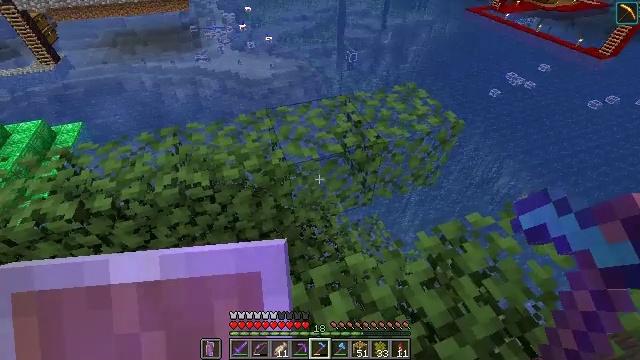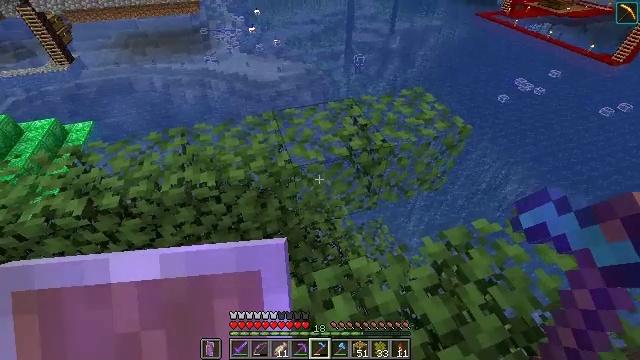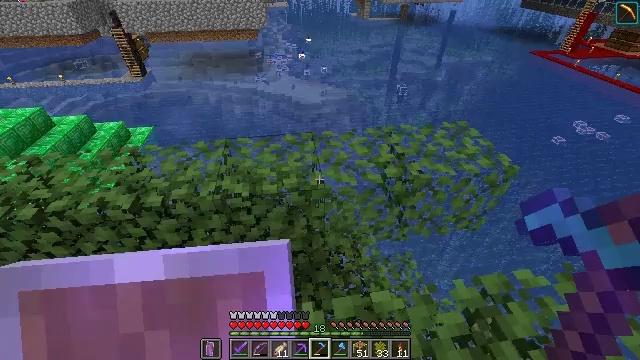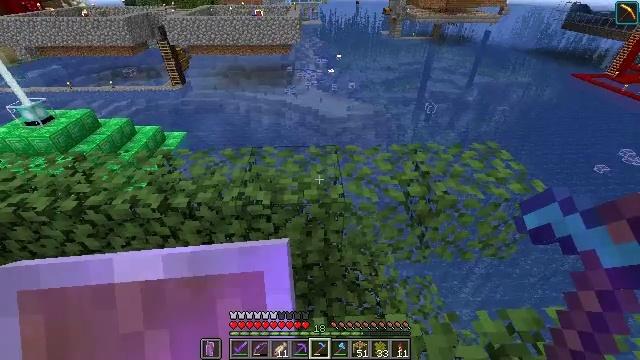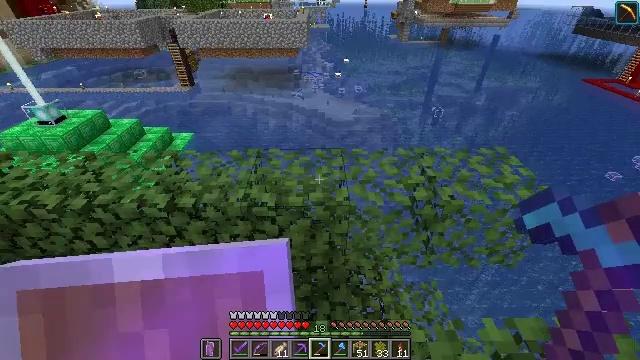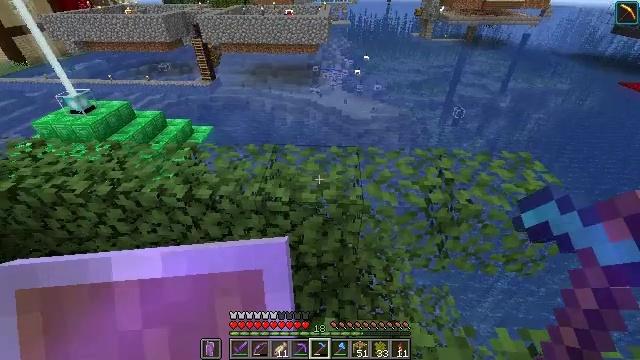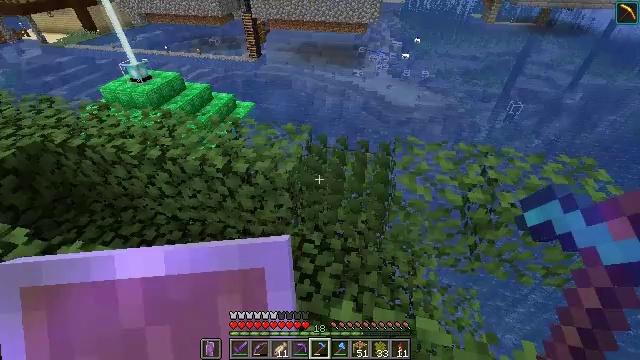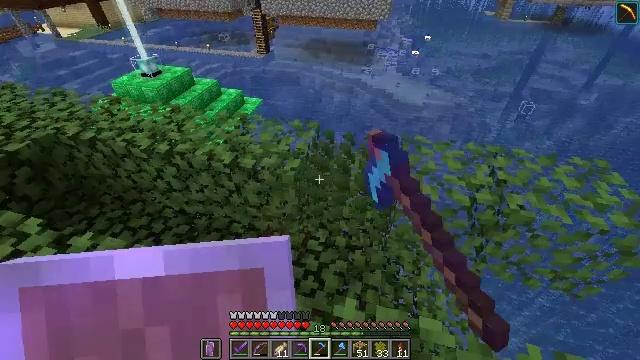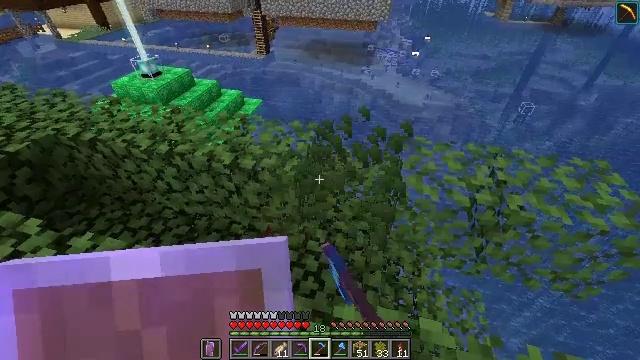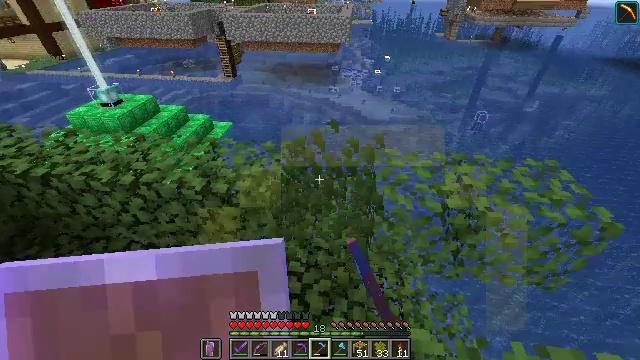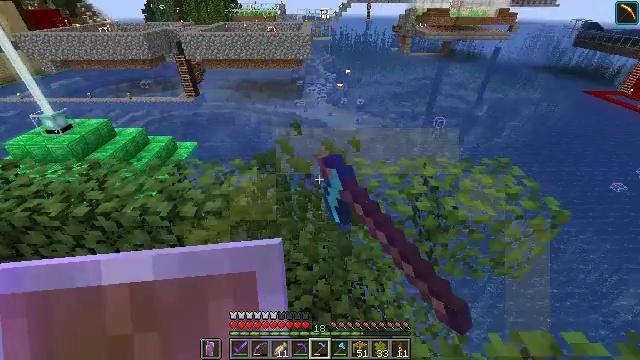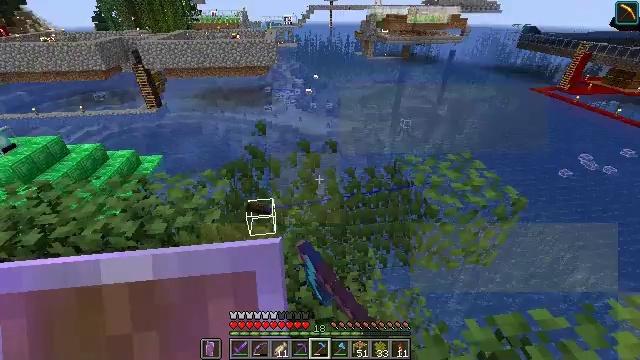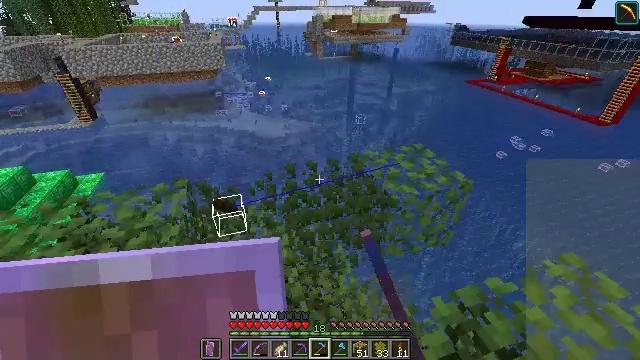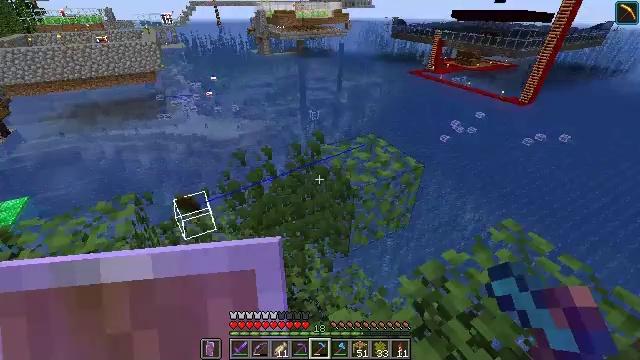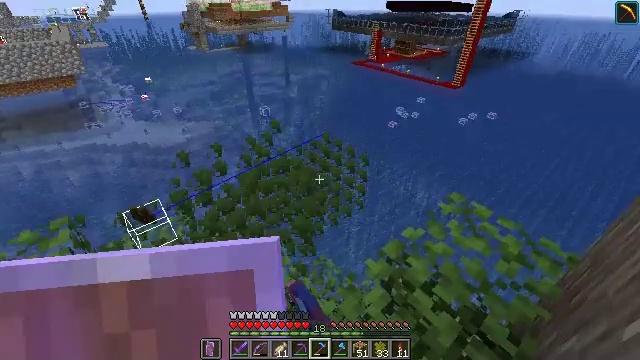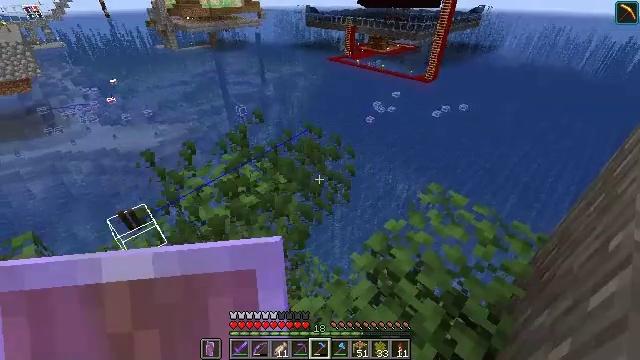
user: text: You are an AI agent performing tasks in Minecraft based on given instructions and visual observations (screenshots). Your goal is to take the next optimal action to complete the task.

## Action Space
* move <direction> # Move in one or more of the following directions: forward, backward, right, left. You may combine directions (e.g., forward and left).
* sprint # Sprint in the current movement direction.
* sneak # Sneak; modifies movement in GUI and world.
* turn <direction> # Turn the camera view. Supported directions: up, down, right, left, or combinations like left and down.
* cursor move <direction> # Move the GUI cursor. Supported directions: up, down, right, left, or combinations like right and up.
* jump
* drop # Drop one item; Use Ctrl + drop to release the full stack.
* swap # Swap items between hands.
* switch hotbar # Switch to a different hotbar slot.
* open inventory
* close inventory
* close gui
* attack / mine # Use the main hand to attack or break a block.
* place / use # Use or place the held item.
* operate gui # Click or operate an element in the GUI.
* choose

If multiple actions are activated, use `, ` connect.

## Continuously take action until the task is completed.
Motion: motion action
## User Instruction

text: Harvest acacia leaves with your hand or a tool.
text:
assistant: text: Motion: turn left
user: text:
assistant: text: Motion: turn left and up
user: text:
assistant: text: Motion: turn left and up
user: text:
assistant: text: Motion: turn left
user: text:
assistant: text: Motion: turn left
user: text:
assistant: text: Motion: turn left and down, attack / mine
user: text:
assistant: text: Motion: turn left, attack / mine
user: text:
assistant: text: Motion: attack / mine
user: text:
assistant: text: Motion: turn right and up, attack / mine
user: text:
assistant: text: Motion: turn right and up, attack / mine
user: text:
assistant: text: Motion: turn right and up, attack / mine
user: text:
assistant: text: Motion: turn right, attack / mine
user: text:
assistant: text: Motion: turn right, attack / mine
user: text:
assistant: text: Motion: turn right and down, attack / mine
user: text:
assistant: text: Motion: turn right, attack / mine
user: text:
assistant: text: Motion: attack / mine
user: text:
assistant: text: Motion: attack / mine
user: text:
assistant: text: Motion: attack / mine
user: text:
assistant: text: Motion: turn left, attack / mine
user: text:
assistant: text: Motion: turn left, attack / mine
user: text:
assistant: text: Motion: turn left
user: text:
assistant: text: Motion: turn left
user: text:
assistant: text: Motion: turn left
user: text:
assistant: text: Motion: turn left
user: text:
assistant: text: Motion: no_op
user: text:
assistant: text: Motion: no_op
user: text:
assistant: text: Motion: no_op
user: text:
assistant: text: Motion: move forward
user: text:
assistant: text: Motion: move forward
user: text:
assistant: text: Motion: move forward